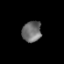
Tissue: prostate
Cell type: T cells
Senescence score: 0.6962
Nuclear area (px): 393
Mean DAPI intensity: 109.662